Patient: sex M, age 61
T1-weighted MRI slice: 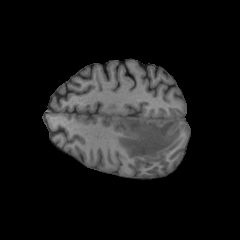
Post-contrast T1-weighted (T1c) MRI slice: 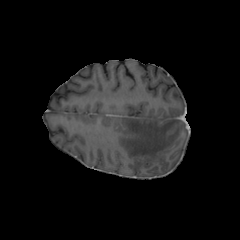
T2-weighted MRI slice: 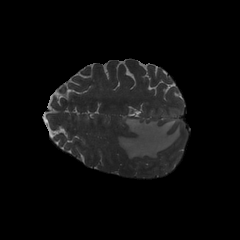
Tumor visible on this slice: yes
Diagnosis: Glioblastoma, IDH-wildtype
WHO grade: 4